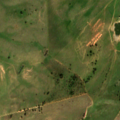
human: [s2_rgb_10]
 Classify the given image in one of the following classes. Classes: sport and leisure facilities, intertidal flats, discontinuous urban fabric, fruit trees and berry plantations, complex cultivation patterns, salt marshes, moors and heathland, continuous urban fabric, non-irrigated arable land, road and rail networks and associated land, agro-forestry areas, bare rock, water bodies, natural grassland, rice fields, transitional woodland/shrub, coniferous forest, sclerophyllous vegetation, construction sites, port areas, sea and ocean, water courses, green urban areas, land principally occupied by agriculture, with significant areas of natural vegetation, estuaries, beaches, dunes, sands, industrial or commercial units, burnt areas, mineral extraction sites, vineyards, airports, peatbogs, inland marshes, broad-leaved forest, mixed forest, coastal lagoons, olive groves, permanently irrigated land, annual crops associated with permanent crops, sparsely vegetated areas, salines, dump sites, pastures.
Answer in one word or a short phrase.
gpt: non-irrigated arable land, transitional woodland/shrub